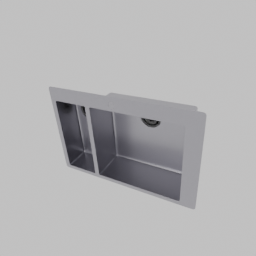
Label: appliances